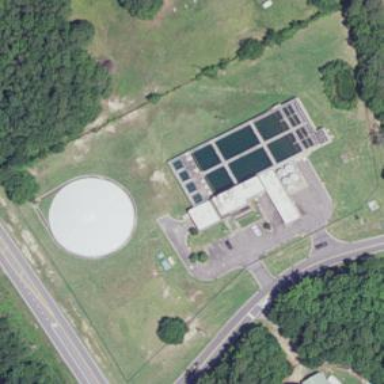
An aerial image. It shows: Man-made water works facility.